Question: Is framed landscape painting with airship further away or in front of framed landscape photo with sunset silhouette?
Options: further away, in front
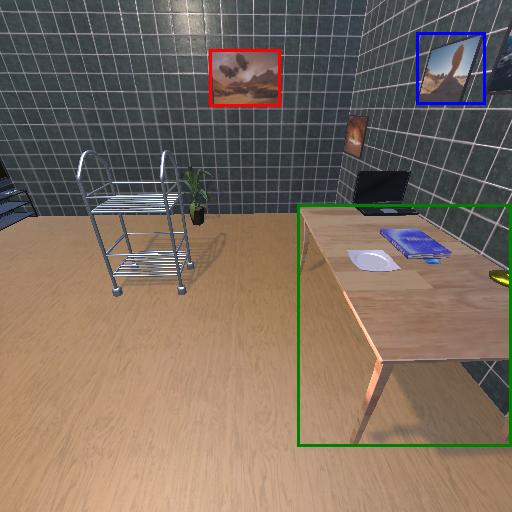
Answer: further away